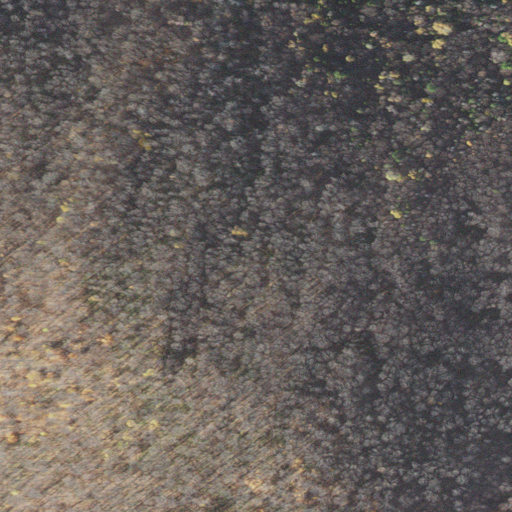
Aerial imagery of mountain in Vermont named Ames Hill containing deciduous forest, mixed forest, and evergreen forest